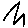
Label: zigzag